Interaction volume radius: 5 \u00c5
Interaction volume height: 15 \u00c5
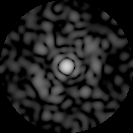
Disorder parameter: 0.8611